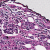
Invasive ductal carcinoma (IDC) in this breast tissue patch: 0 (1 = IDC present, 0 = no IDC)